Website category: sports
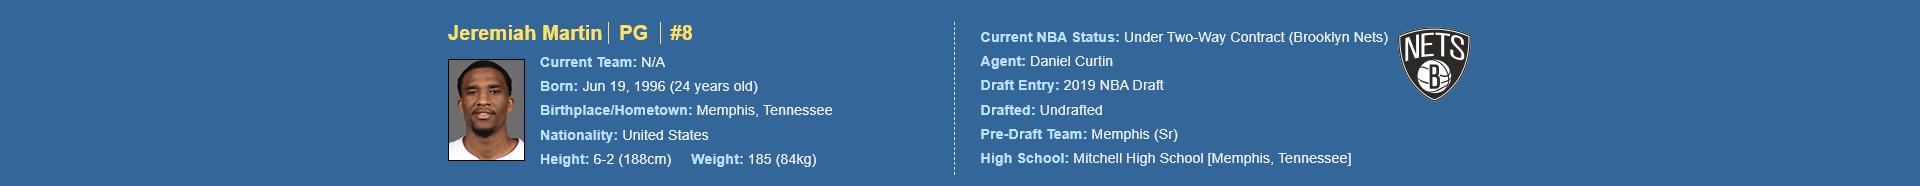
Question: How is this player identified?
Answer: Jeremiah Martin

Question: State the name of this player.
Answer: Jeremiah Martin

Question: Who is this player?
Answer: Jeremiah Martin

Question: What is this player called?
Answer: Jeremiah Martin

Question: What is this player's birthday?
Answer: Jun 19, 1996

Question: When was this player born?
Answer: Jun 19, 1996

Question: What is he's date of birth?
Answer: Jun 19, 1996

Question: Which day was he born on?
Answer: Jun 19, 1996

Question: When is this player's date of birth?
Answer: Jun 19, 1996

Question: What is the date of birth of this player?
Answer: Jun 19, 1996

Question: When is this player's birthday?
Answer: Jun 19, 1996

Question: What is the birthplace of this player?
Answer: Memphis, Tennessee

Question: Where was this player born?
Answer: Memphis, Tennessee

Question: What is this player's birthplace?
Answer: Memphis, Tennessee

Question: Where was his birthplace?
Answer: Memphis, Tennessee

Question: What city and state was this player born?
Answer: Memphis, Tennessee

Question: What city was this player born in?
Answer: Memphis, Tennessee

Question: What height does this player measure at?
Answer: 6-2 (188cm)

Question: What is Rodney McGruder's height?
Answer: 6-2 (188cm)

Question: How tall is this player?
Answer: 6-2 (188cm)

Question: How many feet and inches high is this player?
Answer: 6-2 (188cm)

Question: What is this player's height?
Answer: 6-2 (188cm)

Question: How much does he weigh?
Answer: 185 (84kg)

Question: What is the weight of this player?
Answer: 185 (84kg)

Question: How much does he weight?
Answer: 185 (84kg)

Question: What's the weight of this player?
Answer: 185 (84kg)

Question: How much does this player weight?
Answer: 185 (84kg)

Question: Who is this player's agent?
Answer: Daniel Curtin

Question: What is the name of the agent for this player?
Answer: Daniel Curtin

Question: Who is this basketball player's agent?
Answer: Daniel Curtin

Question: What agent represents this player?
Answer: Daniel Curtin

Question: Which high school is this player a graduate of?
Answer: Mitchell High School

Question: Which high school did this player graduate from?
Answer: Mitchell High School

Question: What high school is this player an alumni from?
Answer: Mitchell High School

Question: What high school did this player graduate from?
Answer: Mitchell High School

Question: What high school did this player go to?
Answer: Mitchell High School

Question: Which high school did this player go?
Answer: Mitchell High School